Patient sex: F
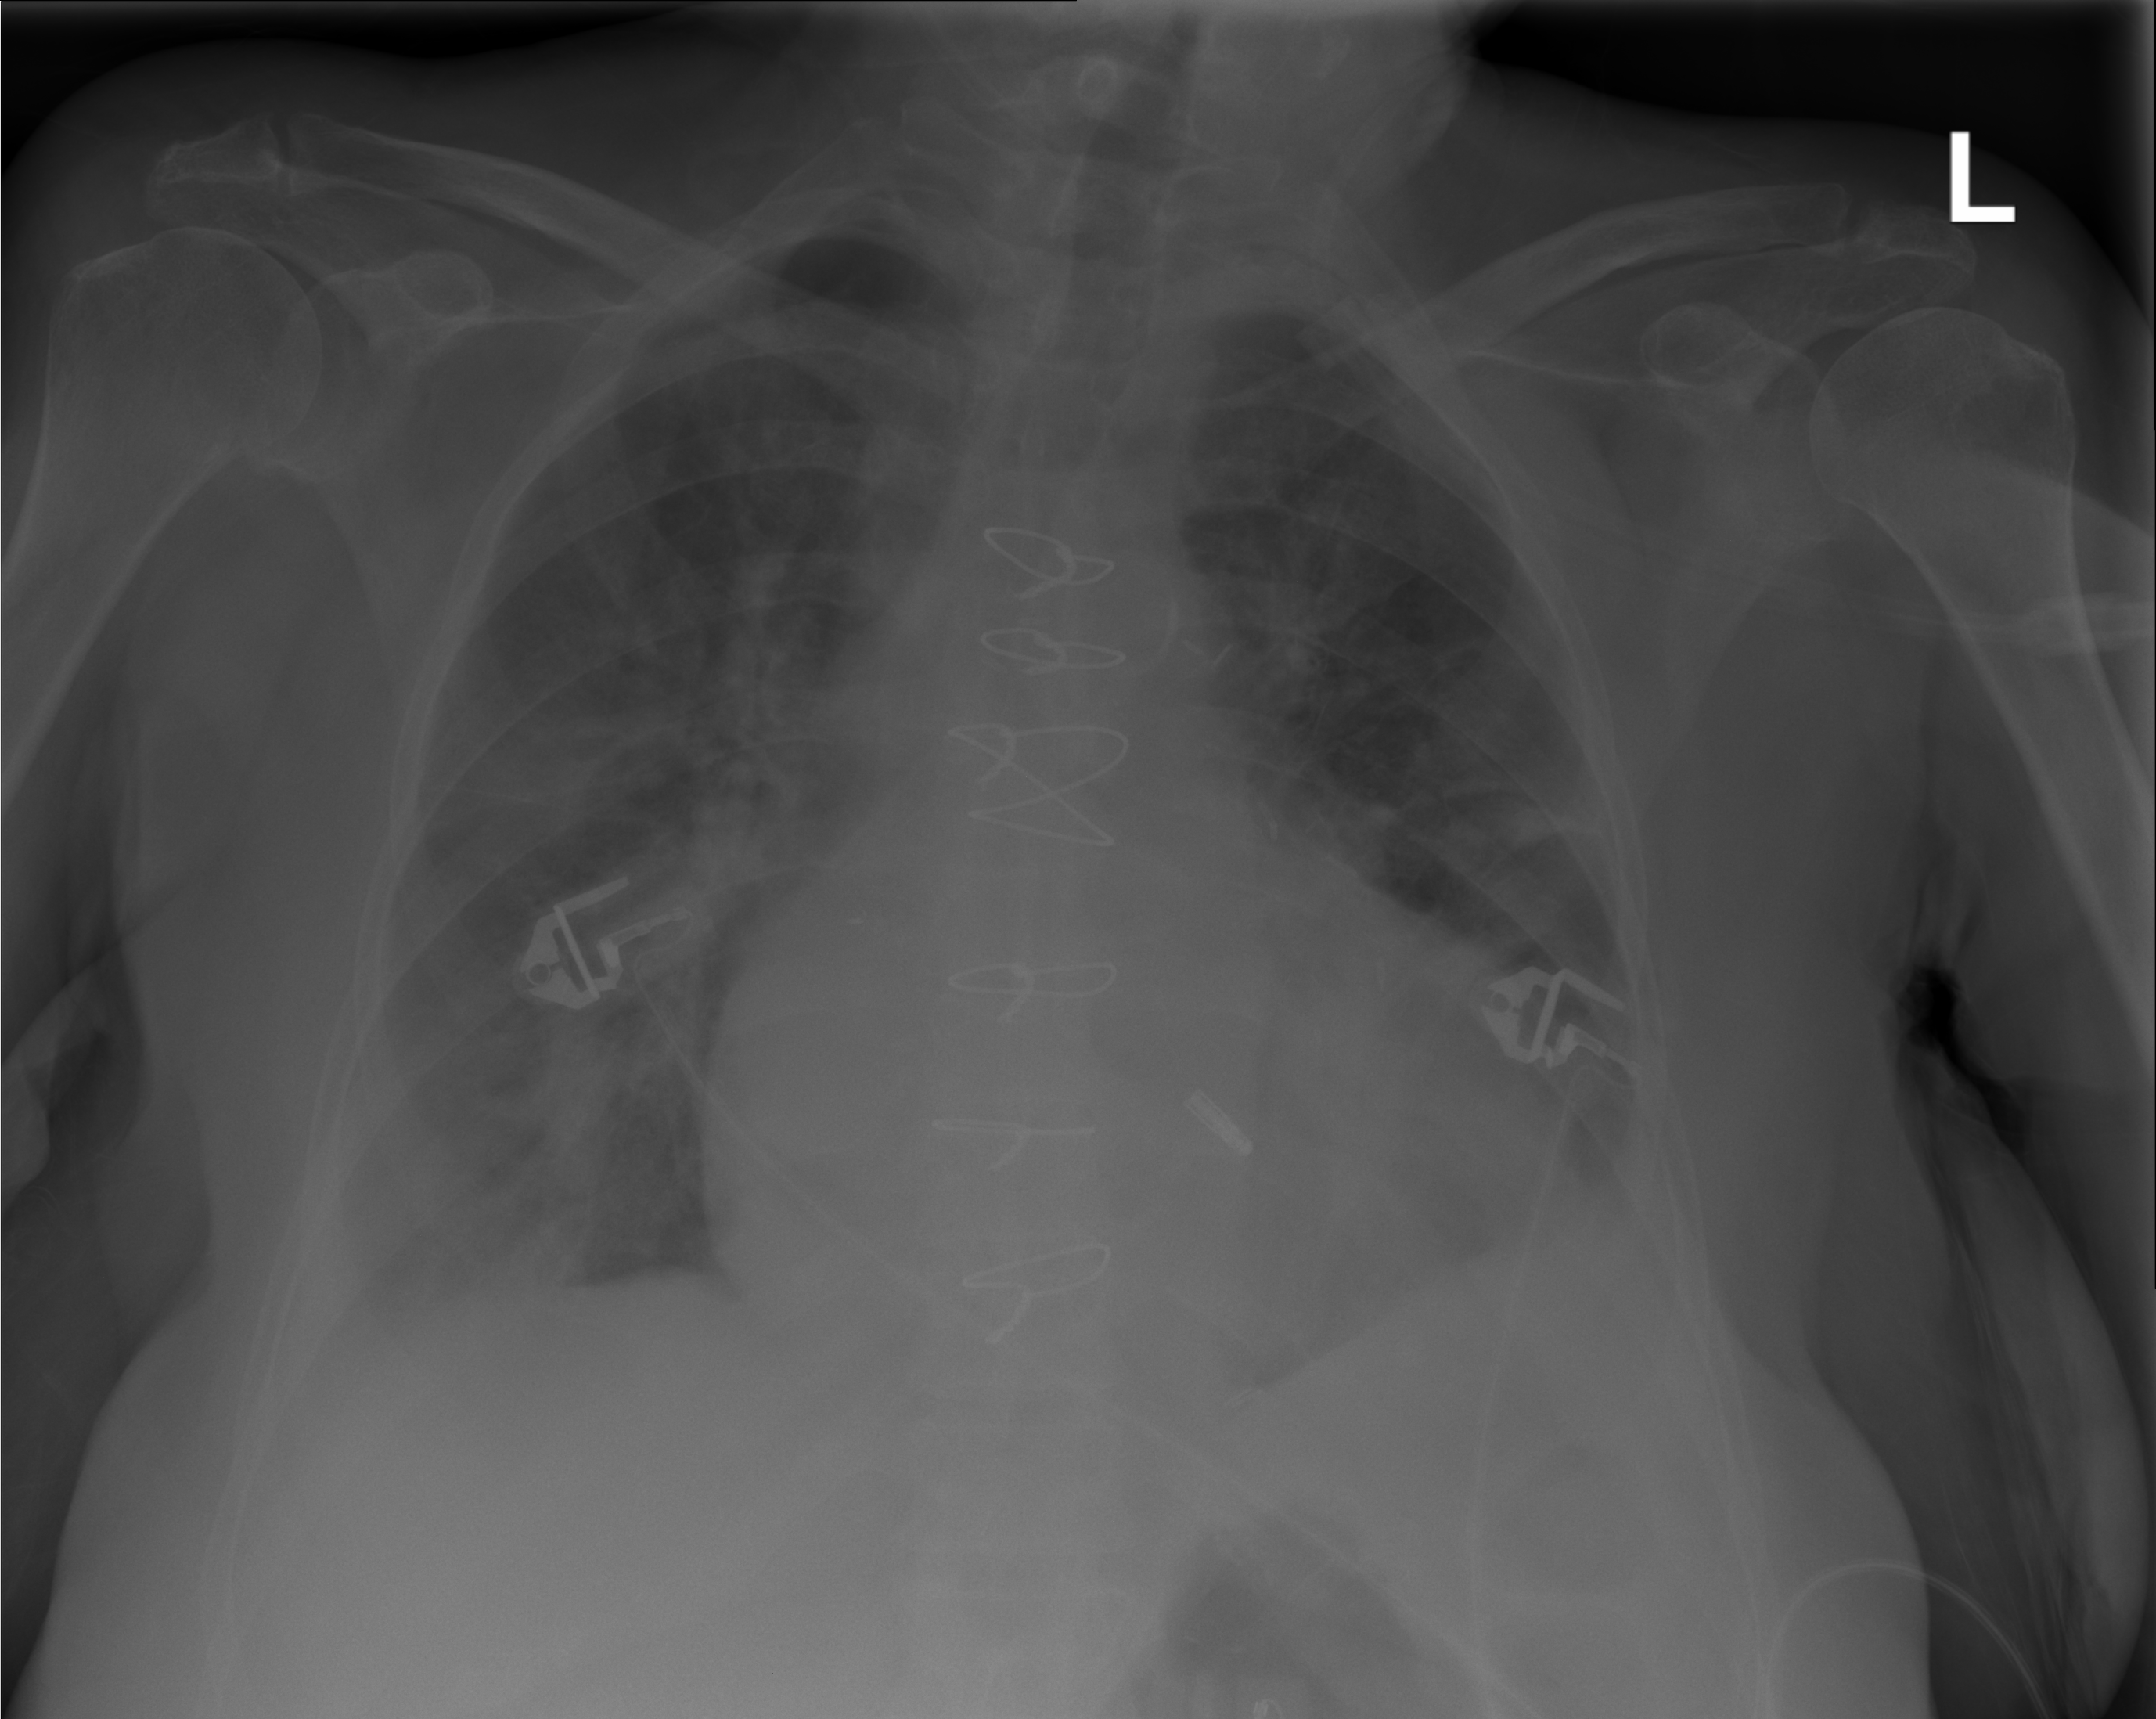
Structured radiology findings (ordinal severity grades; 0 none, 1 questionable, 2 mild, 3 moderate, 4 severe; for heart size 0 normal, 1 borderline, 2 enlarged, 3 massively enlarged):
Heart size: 2
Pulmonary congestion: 0
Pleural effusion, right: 2
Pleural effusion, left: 2
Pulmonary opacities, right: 2
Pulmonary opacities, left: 1
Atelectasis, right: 2
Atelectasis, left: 2